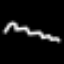
Label: squiggle